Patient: sex M, age 61
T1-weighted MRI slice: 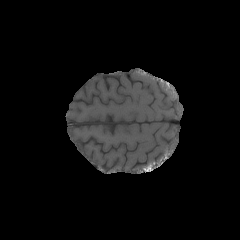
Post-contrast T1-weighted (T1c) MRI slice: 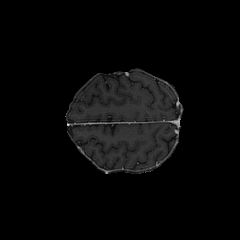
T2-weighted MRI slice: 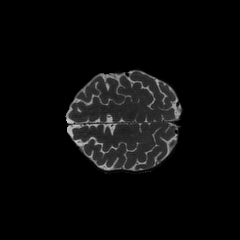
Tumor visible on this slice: no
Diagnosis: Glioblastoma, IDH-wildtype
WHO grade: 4